Aerial crown-view tile of a tropical tree (Barro Colorado Island, Panama), acquired 20240716:
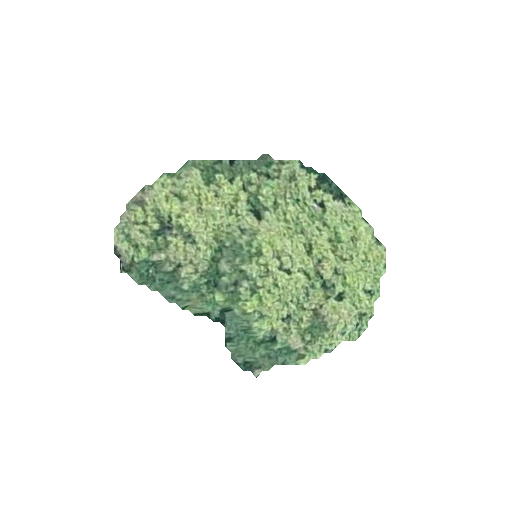
Species: Alseis blackiana
GBIF accepted scientific name: Alseis blackiana
Crown area: 63.097 m²